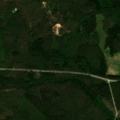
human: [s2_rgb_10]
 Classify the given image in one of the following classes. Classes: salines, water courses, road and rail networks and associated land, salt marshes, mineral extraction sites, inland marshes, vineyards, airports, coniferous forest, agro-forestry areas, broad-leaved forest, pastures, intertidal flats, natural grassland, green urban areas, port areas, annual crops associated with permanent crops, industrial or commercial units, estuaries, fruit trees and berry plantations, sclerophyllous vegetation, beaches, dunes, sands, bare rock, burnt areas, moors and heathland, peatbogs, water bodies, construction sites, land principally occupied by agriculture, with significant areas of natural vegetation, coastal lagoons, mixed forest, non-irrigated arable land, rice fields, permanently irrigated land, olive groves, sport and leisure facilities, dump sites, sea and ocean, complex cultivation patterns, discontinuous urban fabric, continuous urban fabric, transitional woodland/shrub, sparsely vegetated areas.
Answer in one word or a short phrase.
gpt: land principally occupied by agriculture, with significant areas of natural vegetation, coniferous forest, mixed forest